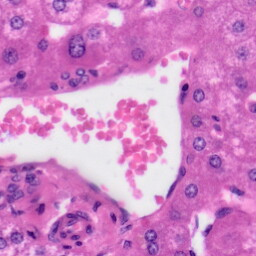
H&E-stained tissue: Liver